Question: In my android application,
I am using default theme Theme.Holo.Light.
Now I want to change the "<" sign which is default using this :
'''
<item name="homeAsUpIndicator">@android:drawable/ic_ab_back_holo_light</item>
'''
By changing this into
'''
<item name="homeAsUpIndicator">@drawable/ic_launcher</item>
'''
But here sign remains as it is,It doesn't change image.I am attaching screen shot of actionBar. Any help will be appreciated.

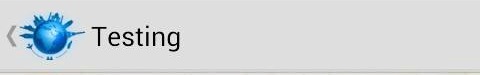
Answer: Put these in your default 'Activity'theme.
'''
<item name="android:homeAsUpIndicator">@drawable/ic_launcher</item>
'''